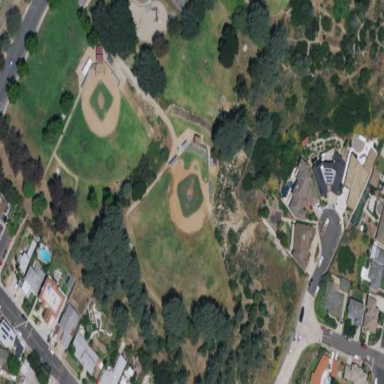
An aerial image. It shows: Baseball pitch for leisure land.